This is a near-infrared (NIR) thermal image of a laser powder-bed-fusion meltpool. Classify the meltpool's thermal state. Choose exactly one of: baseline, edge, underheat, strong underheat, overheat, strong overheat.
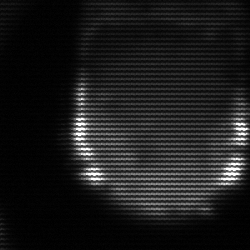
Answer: edge